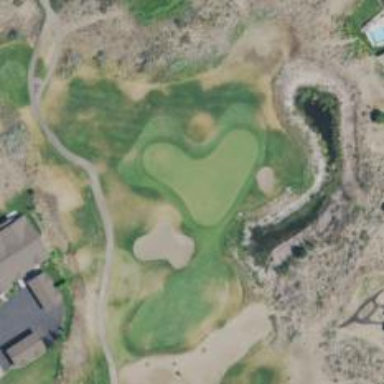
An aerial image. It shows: View of golf hole.